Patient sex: M
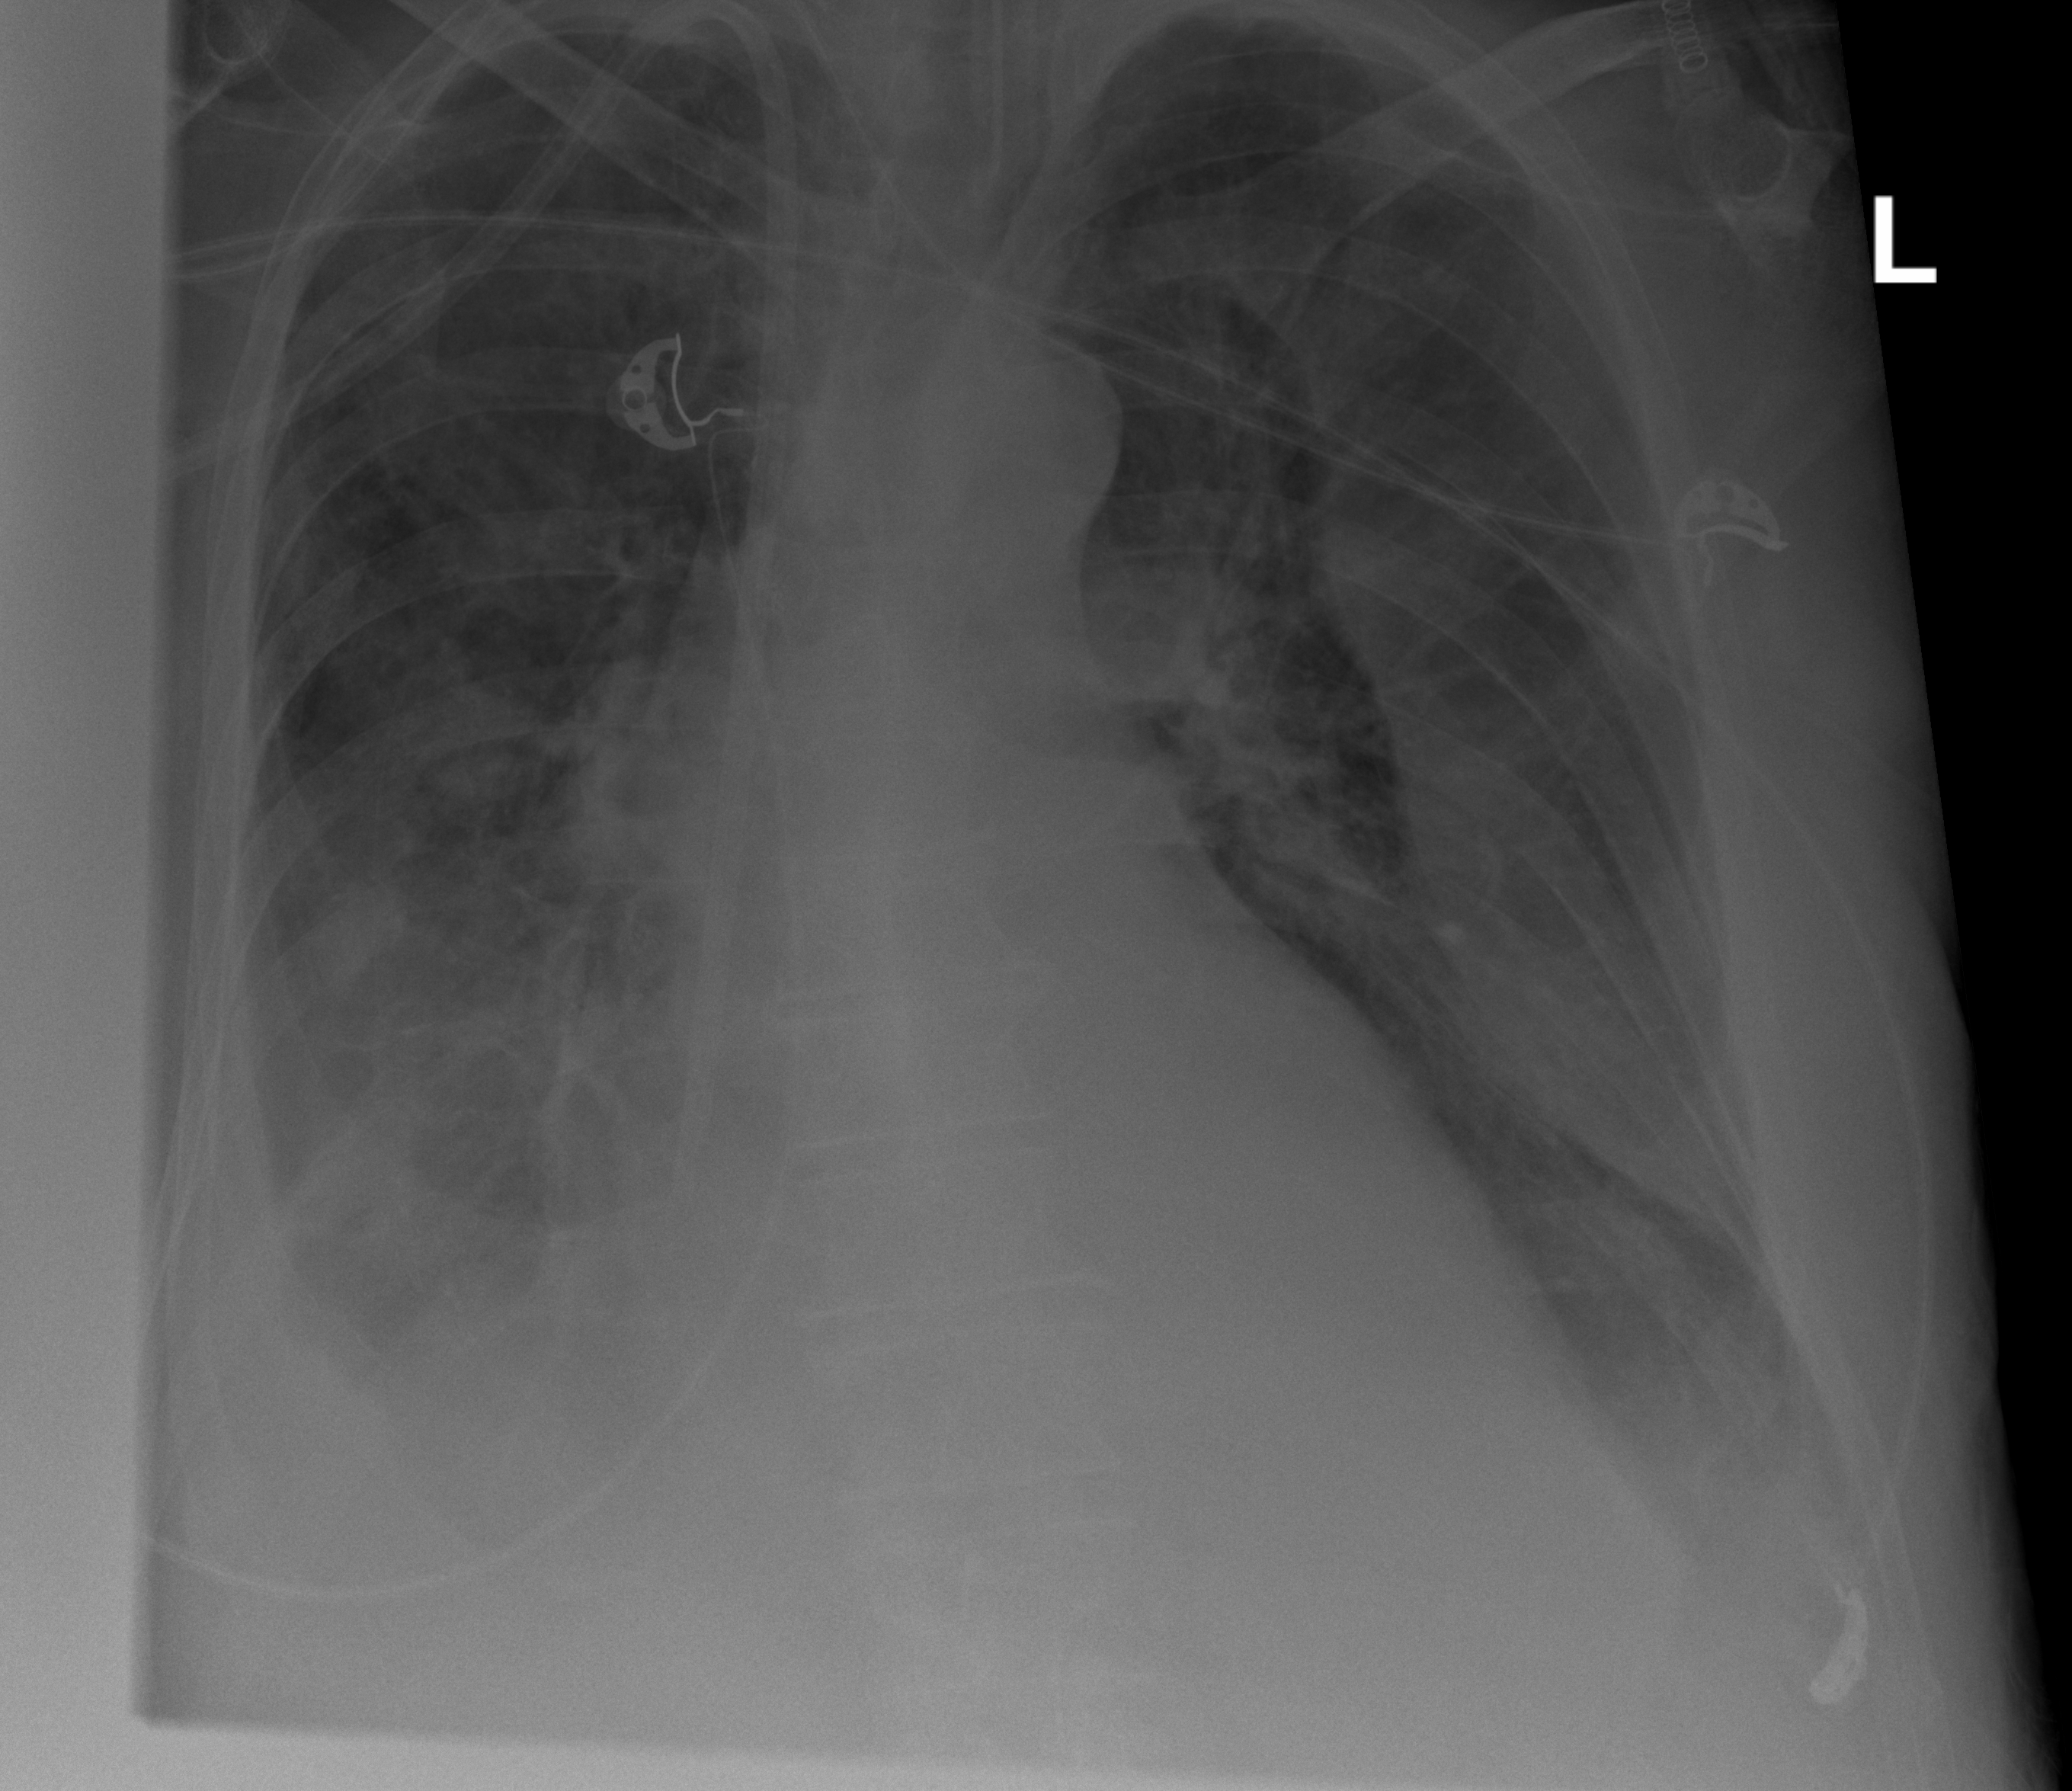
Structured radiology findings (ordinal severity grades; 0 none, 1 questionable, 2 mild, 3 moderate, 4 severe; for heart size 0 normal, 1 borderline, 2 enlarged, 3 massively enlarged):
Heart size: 0
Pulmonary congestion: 2
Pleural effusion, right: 3
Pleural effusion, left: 3
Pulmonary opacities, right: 2
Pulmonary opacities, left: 2
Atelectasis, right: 2
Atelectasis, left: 2